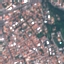
Label: Residential